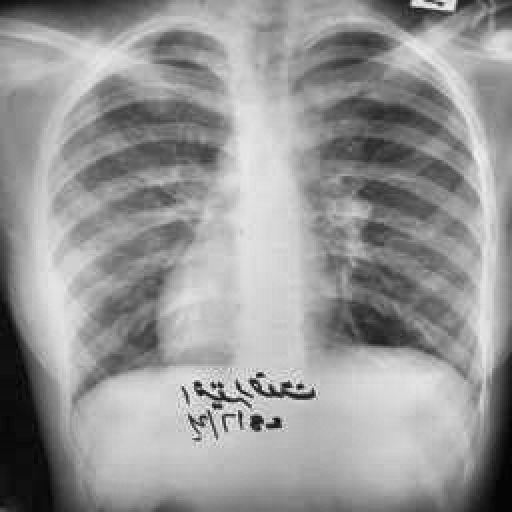
Finding: TUBERCULOSIS